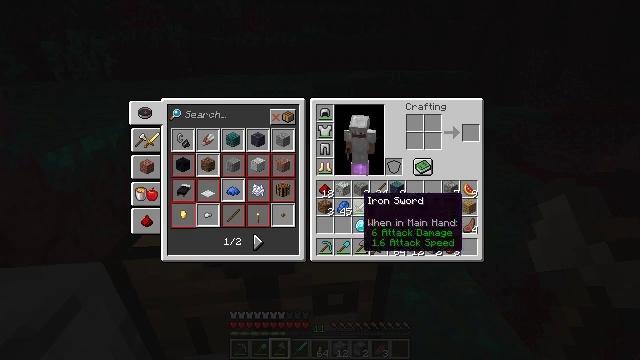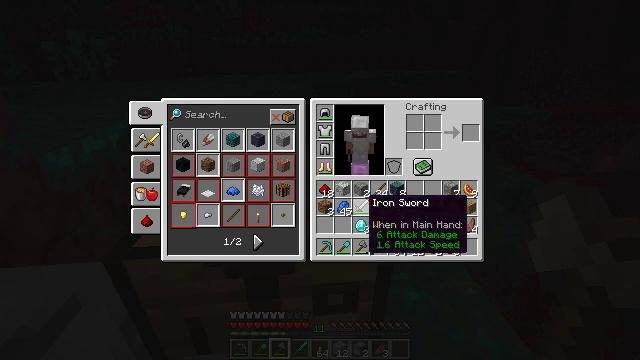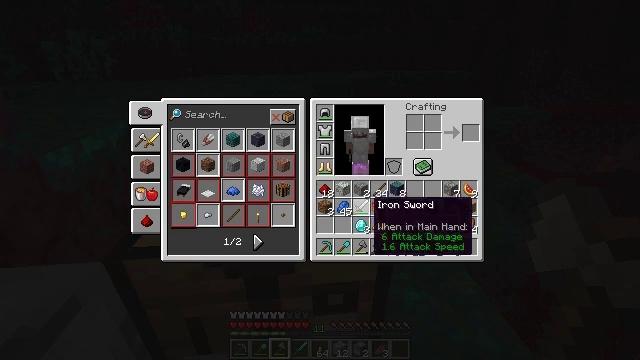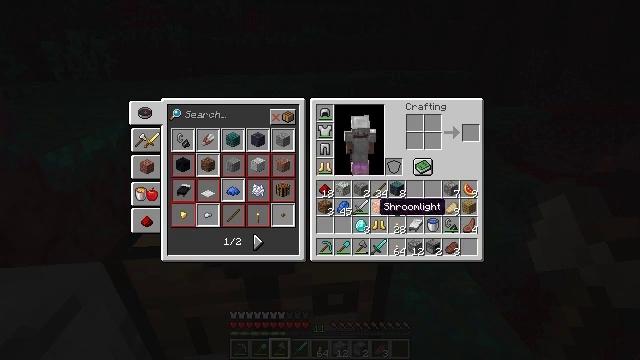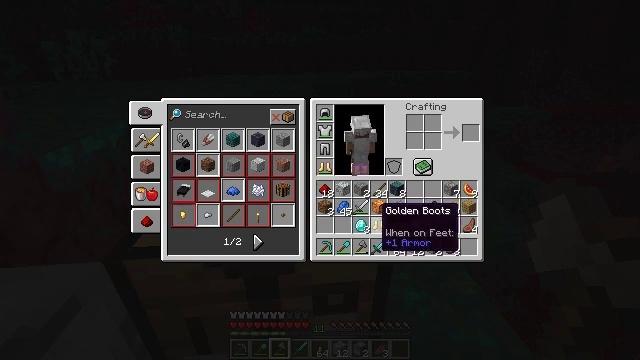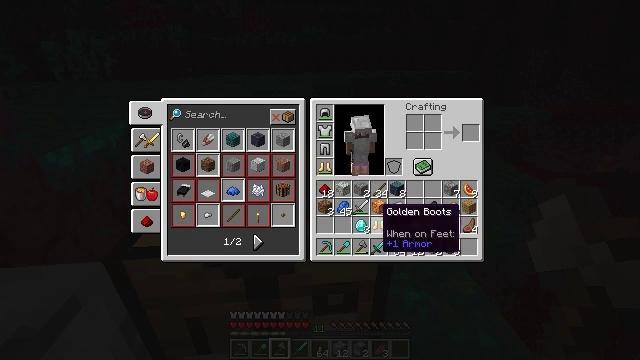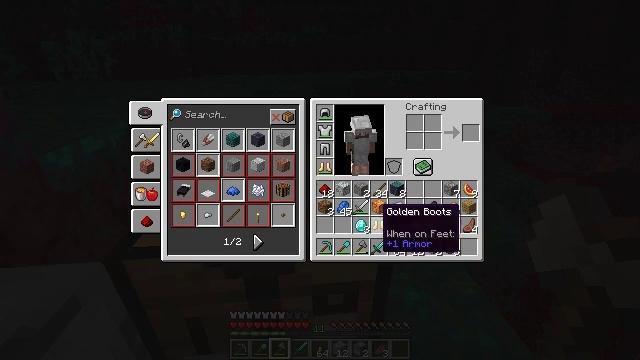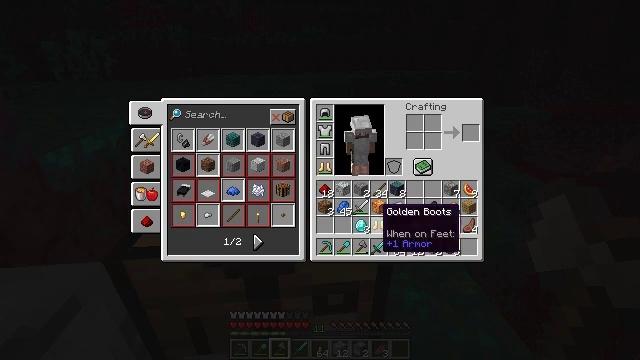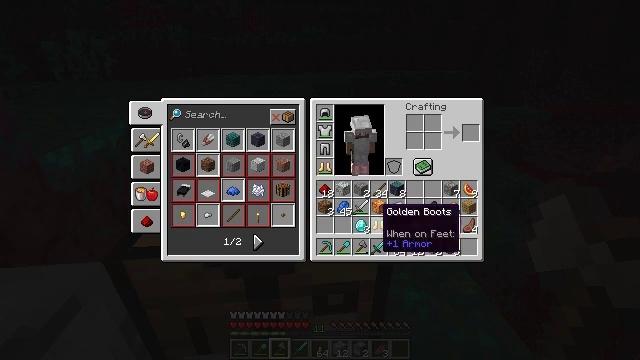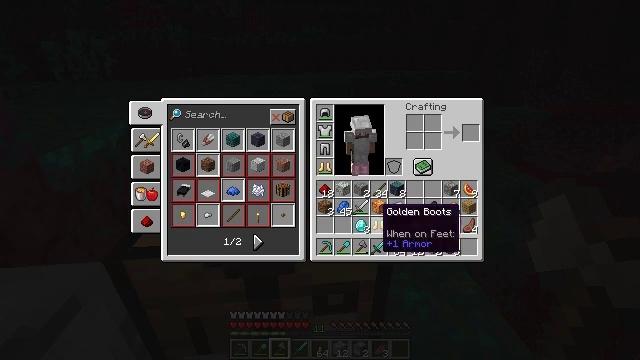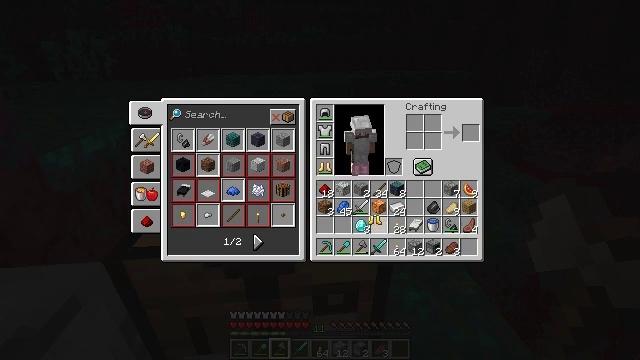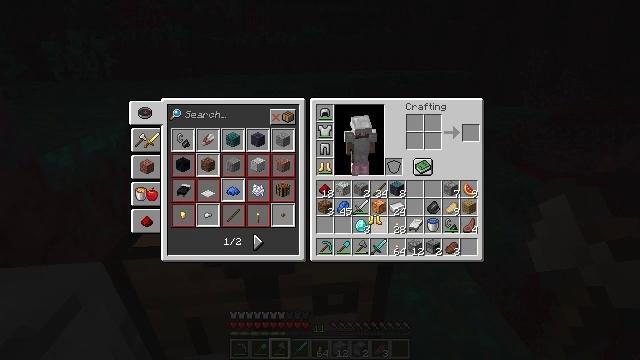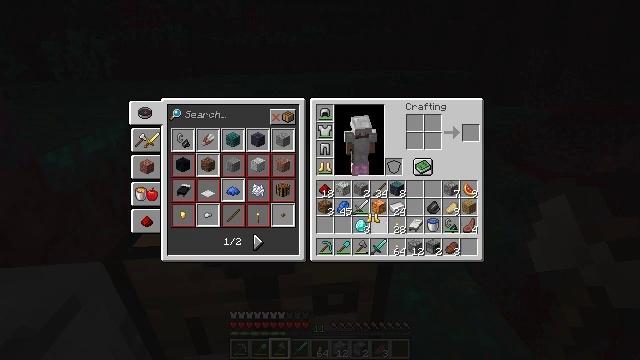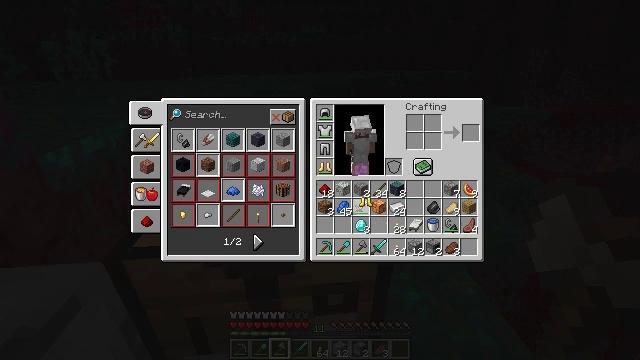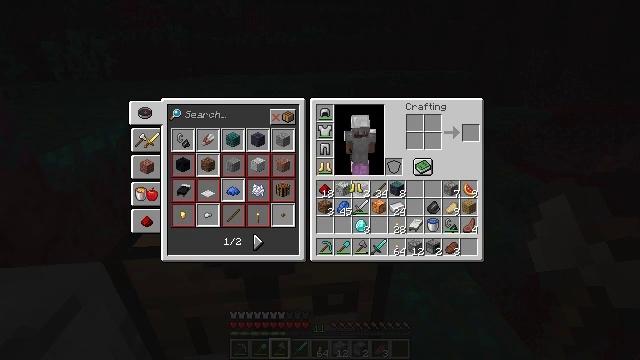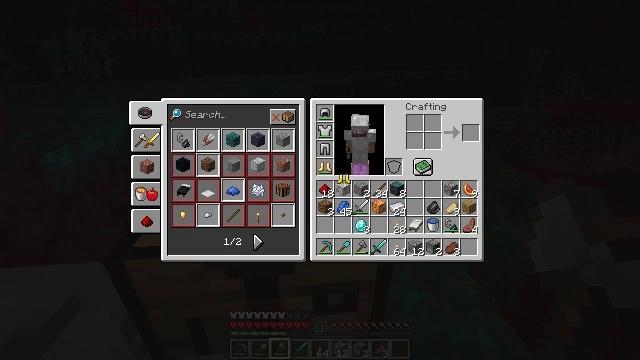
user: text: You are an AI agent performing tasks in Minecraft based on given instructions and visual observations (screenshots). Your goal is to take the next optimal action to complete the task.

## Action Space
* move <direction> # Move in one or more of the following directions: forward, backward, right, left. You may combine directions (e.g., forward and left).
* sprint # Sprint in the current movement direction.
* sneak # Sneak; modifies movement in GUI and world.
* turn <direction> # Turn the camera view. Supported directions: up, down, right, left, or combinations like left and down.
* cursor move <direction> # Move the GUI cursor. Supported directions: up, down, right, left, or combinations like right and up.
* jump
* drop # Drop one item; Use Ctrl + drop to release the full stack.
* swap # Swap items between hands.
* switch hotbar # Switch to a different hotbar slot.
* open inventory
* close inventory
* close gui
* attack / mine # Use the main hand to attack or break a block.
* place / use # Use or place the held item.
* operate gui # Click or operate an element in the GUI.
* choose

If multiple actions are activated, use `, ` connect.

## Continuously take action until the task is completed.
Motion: motion action
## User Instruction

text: Drop an iron sword.
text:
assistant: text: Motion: no_op
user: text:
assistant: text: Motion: no_op
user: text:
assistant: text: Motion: no_op
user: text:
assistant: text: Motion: no_op
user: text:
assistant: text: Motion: no_op
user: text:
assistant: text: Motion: no_op
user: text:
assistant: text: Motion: no_op
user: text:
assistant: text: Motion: no_op
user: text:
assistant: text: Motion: no_op
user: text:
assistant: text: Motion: operate gui
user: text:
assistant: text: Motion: operate gui
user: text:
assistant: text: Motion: no_op
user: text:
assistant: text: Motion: cursor move up
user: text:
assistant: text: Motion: cursor move left and up
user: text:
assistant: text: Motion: cursor move left and up
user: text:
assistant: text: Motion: cursor move left
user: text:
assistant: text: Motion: no_op
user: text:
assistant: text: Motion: no_op
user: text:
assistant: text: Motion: no_op
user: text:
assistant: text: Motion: no_op
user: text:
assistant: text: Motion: no_op
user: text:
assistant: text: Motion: no_op
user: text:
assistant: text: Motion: no_op
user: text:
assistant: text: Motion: no_op
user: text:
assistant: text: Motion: no_op
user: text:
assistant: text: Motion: no_op
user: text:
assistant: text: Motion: no_op
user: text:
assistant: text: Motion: no_op
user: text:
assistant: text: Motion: no_op
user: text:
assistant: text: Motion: cursor move down